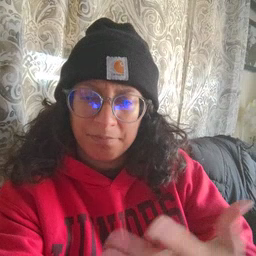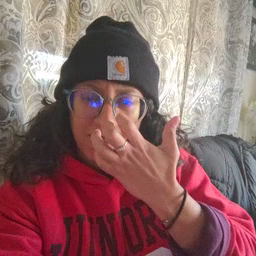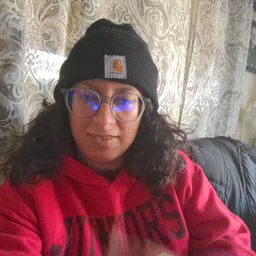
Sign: mad